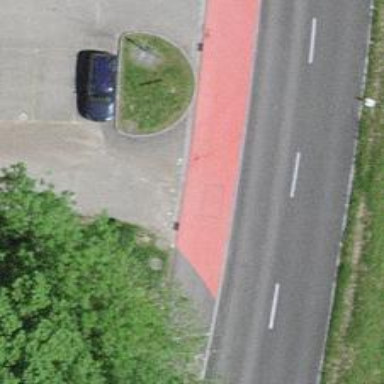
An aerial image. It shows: Uncontrolled crossing with surface markings on the road.